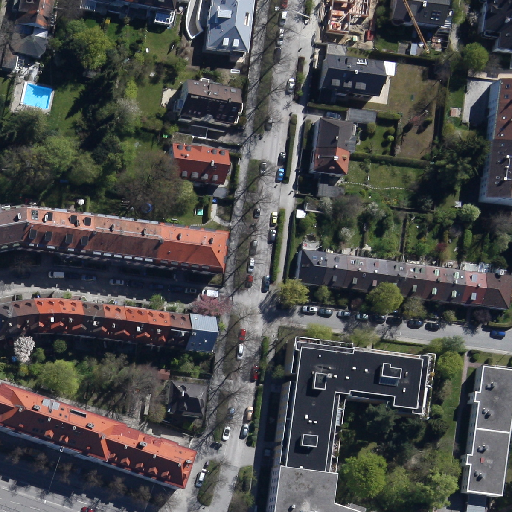
Referring expression: light-duty vehicle in the parking area